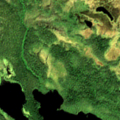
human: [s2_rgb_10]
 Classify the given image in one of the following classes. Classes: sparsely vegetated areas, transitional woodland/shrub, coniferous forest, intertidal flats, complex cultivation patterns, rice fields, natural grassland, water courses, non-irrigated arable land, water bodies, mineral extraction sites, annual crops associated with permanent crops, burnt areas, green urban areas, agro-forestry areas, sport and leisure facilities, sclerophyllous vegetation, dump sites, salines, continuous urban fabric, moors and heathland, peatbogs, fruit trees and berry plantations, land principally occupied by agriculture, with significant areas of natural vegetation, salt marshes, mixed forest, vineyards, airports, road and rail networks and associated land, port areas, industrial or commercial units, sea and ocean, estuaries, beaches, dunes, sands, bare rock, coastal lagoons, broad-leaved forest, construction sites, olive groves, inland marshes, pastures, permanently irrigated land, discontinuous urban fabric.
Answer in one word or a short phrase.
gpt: coniferous forest, mixed forest, peatbogs, water bodies